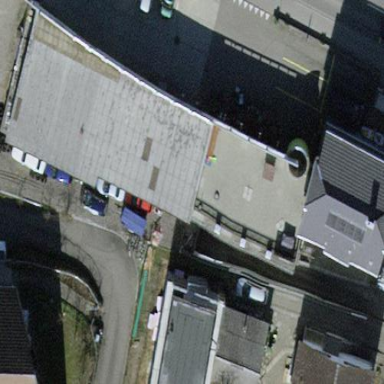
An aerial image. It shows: Commercial building.